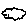
Label: cloud